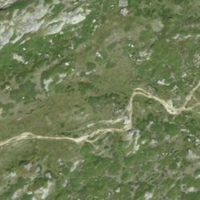
EUNIS habitat code: 26
Species observed at this site:
Arnica montana
Aquila chrysaetos
Campanula barbata